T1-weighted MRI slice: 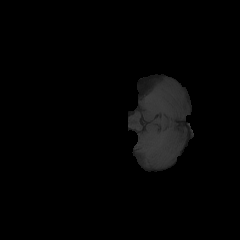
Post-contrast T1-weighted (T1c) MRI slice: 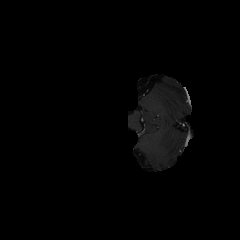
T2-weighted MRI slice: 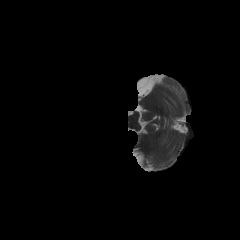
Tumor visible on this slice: no